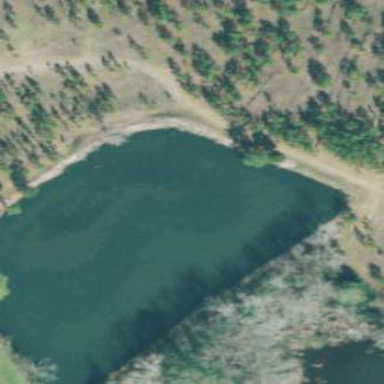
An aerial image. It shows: Reservoir of natural water.